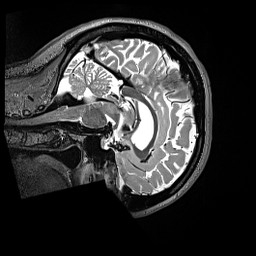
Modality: T2w
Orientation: sagittal
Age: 34
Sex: female
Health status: ill
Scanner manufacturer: siemens
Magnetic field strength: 3 T
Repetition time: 3.2 s
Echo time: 0.564 s